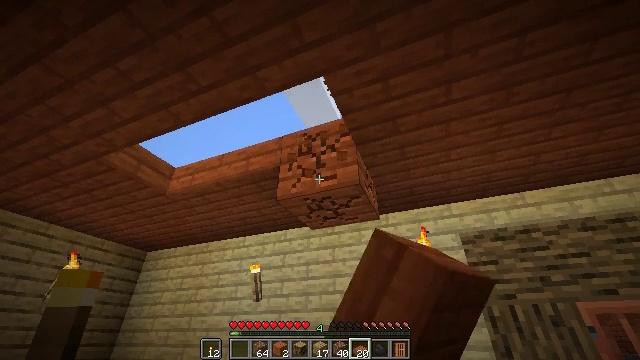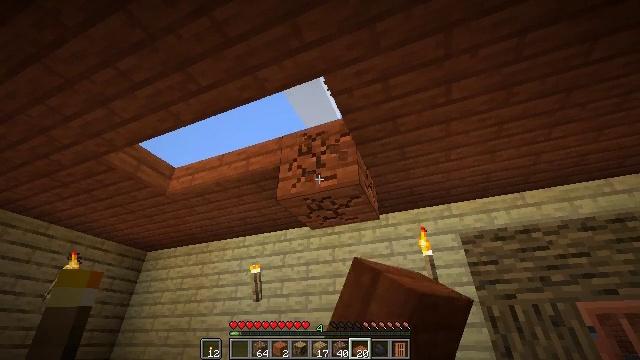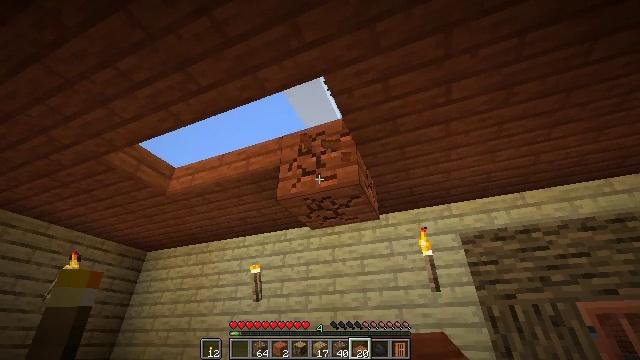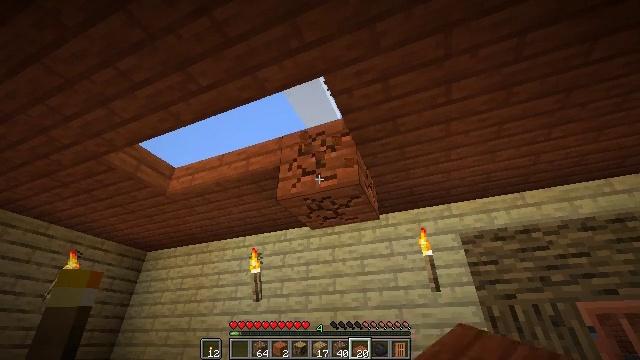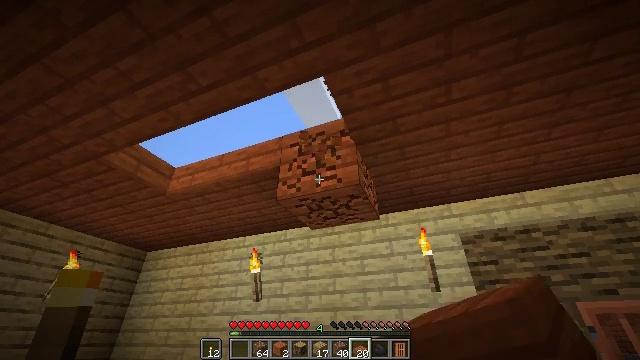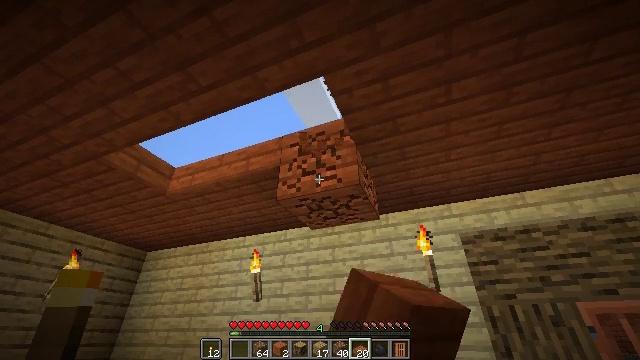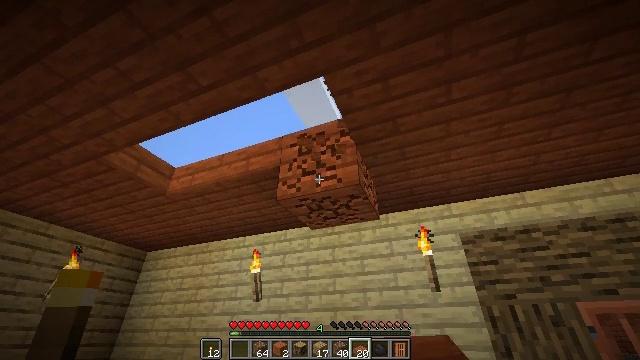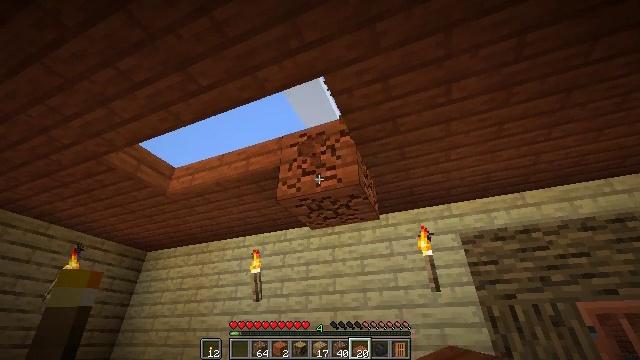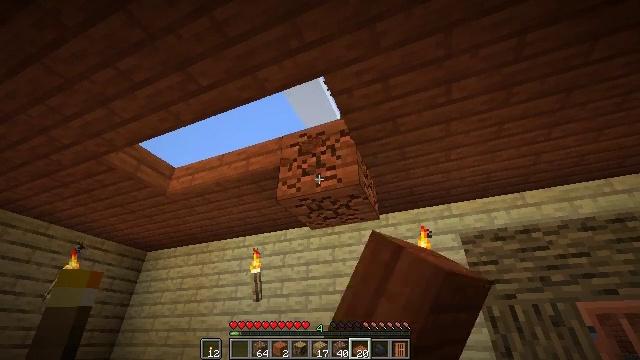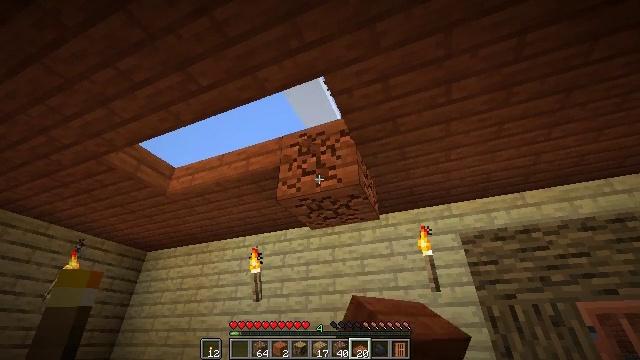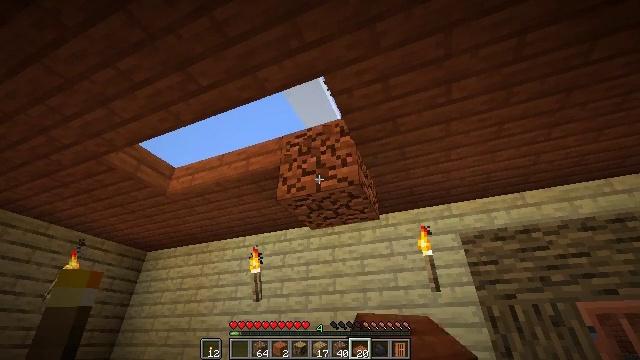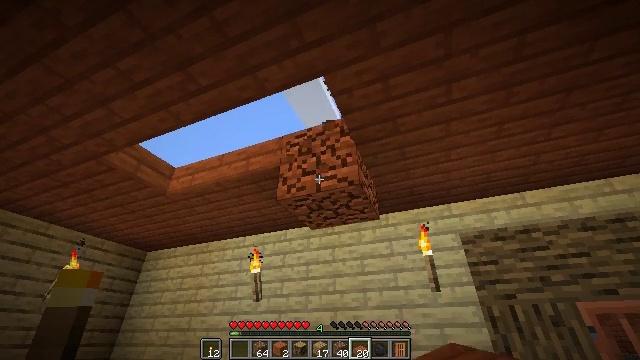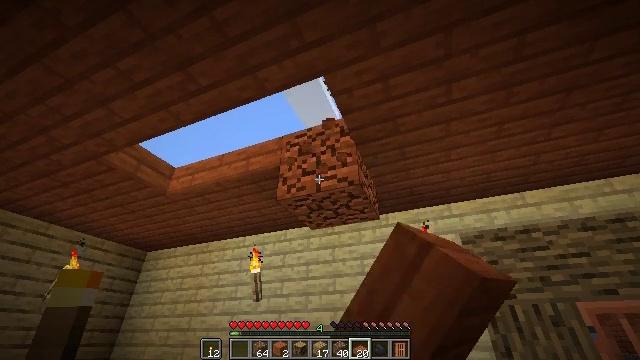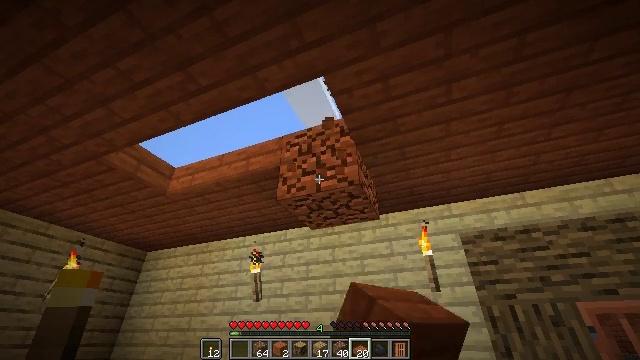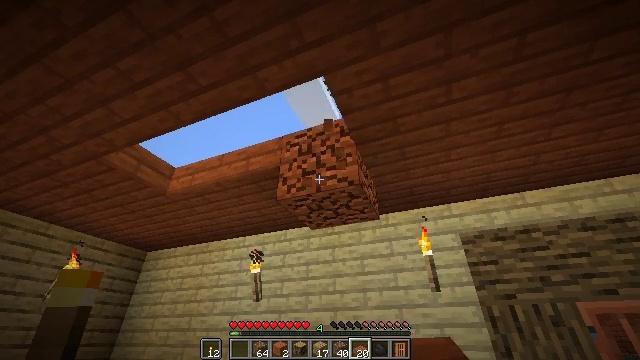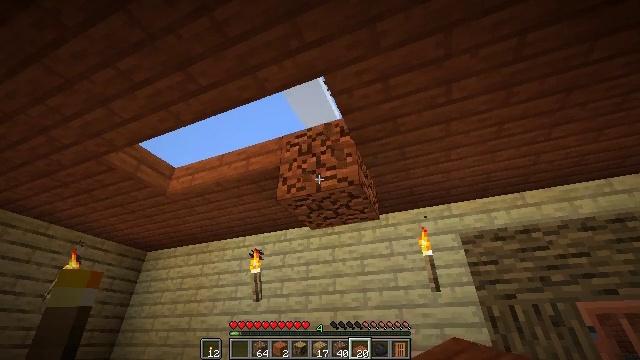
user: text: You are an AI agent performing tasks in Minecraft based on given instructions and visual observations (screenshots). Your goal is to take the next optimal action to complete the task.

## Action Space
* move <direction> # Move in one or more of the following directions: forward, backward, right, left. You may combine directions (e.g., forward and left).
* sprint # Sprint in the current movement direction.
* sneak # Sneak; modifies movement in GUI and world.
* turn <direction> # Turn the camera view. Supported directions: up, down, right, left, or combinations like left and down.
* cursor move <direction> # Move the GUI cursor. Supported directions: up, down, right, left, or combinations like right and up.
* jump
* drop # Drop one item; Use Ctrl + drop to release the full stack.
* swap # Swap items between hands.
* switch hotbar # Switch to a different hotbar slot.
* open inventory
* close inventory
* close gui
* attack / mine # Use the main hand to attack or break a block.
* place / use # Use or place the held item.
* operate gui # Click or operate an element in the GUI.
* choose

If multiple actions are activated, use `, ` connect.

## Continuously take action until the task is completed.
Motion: motion action
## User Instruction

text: Gather the acacia slab.
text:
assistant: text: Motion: attack / mine
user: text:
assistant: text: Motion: attack / mine
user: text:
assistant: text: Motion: attack / mine
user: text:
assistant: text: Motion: attack / mine
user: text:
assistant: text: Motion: attack / mine
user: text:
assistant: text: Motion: attack / mine
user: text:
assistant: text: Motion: attack / mine
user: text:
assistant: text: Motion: attack / mine
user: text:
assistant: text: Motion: attack / mine
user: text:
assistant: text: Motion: attack / mine
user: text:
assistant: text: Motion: attack / mine
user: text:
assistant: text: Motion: attack / mine
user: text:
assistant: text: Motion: attack / mine
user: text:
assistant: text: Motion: attack / mine
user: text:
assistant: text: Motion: attack / mine
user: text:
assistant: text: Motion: attack / mine
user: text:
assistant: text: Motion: attack / mine
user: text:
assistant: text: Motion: attack / mine
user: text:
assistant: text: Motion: attack / mine
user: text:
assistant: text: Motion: attack / mine
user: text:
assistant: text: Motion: attack / mine